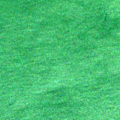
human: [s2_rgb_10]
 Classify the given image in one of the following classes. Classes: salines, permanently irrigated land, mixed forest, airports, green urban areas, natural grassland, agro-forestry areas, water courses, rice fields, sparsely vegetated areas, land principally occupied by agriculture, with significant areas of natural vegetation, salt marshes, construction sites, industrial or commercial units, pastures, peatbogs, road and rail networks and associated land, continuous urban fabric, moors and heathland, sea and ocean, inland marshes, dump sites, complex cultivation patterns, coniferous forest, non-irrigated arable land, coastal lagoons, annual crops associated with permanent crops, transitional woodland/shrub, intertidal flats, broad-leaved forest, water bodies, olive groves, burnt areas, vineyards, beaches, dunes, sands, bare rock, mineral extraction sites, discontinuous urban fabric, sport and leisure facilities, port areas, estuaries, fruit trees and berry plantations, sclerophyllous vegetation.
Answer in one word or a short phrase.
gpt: sea and ocean